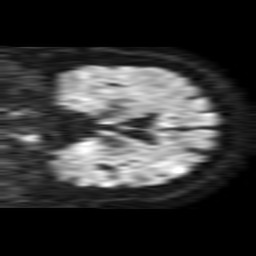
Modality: TRACE
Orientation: coronal
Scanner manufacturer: philips
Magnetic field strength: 1.5 T
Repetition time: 3.409 s
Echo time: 0.06922 s